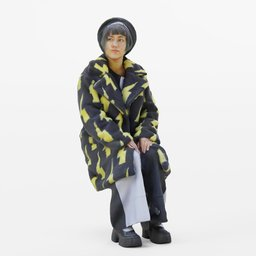
Label: people